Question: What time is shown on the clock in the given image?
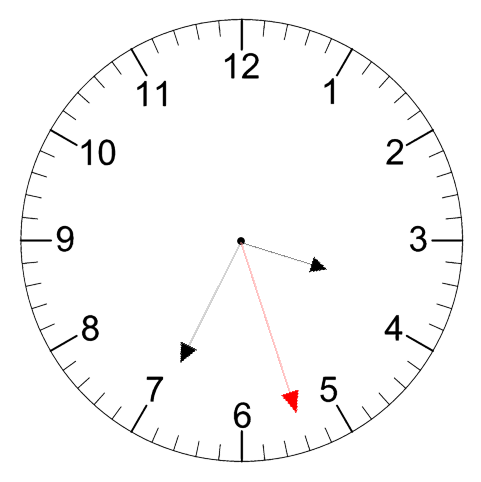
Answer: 03:34:27